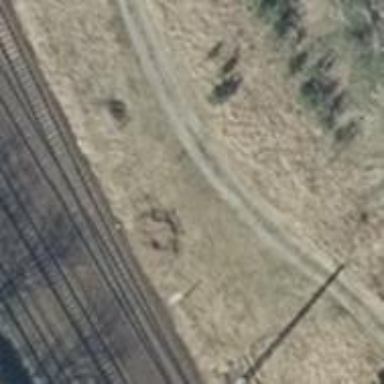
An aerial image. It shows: Track with ground surface of grade 3.